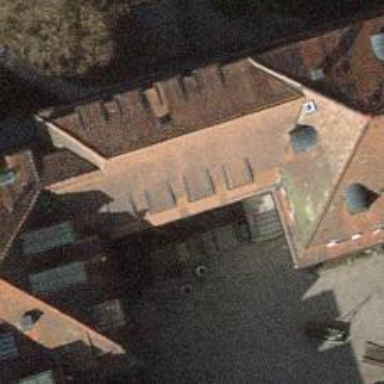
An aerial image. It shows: Kindergarten.